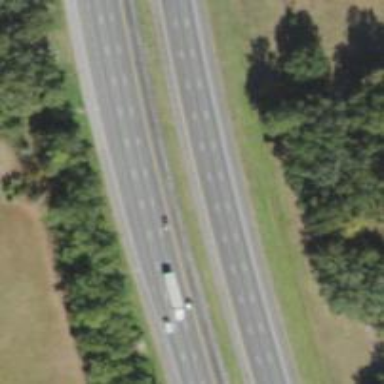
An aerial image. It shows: Asphalt motorway.